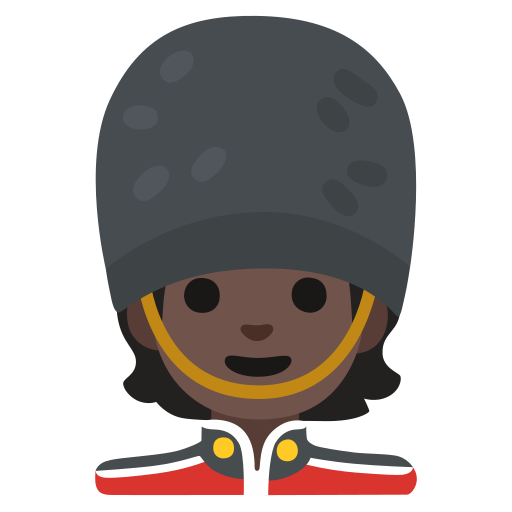
Emoji: 💂🏿